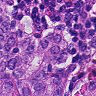
Metastatic tissue present: yes